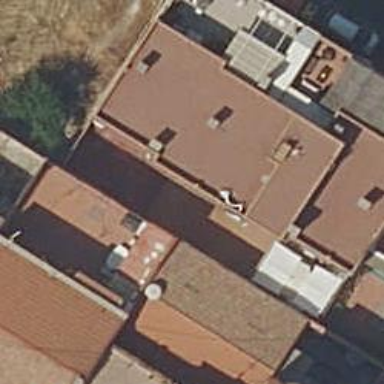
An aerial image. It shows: Image showing building with apartments.